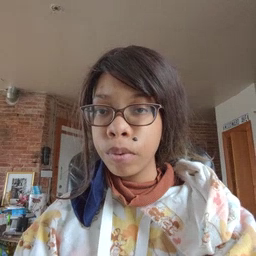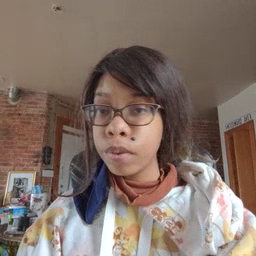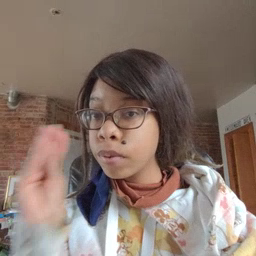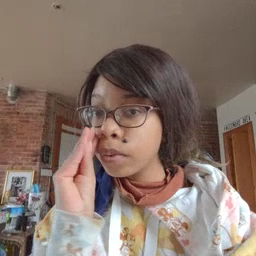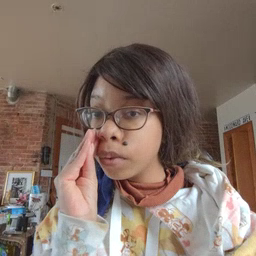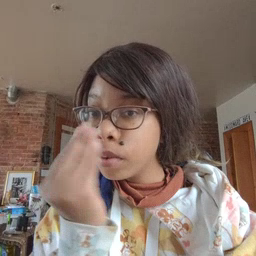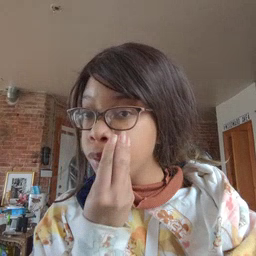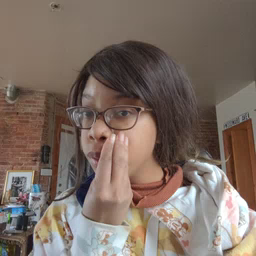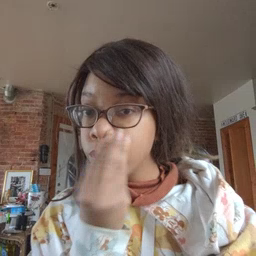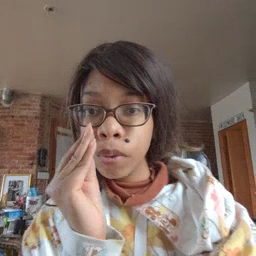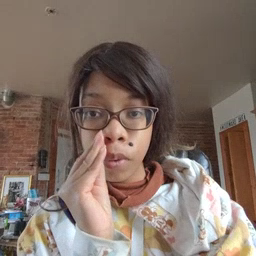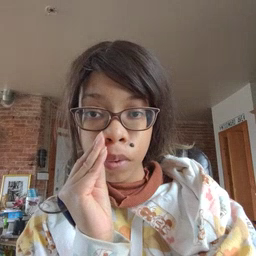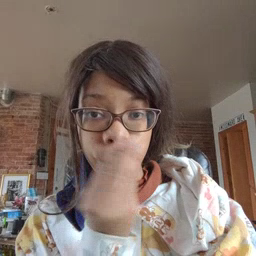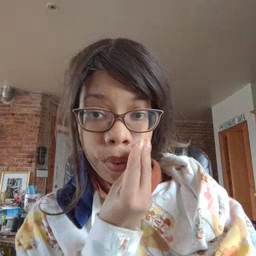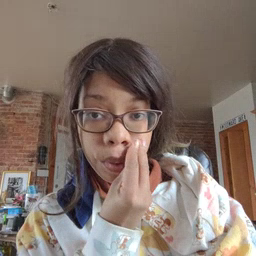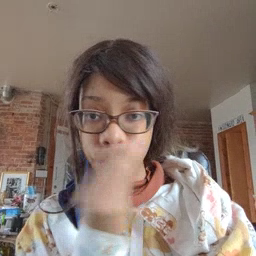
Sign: flower